Field crop: maize
Growth stage: 2
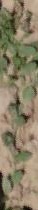
Species: convolvulus